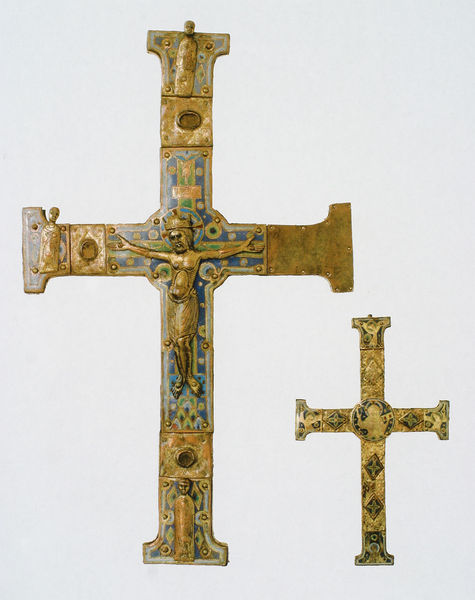
Titel: Vortrage- und Prozessionskreuz
Institution: Frankfurt a. M., Museum für Angewandte Kunst
Schlagwörter: blau, grün, rot, bart, arme, stein, hände, figur, gold, haare, krone, relief, füße, zwei, klein, metall, bronze, nagel, foto, kreuz, rückseite, photo, vorderseite, kreuze, christus, jesus, kreuzigung, mittelalter, kruzifix, kreuzzug, email, lendenschutz, apostel, byzanz, kruzifixe